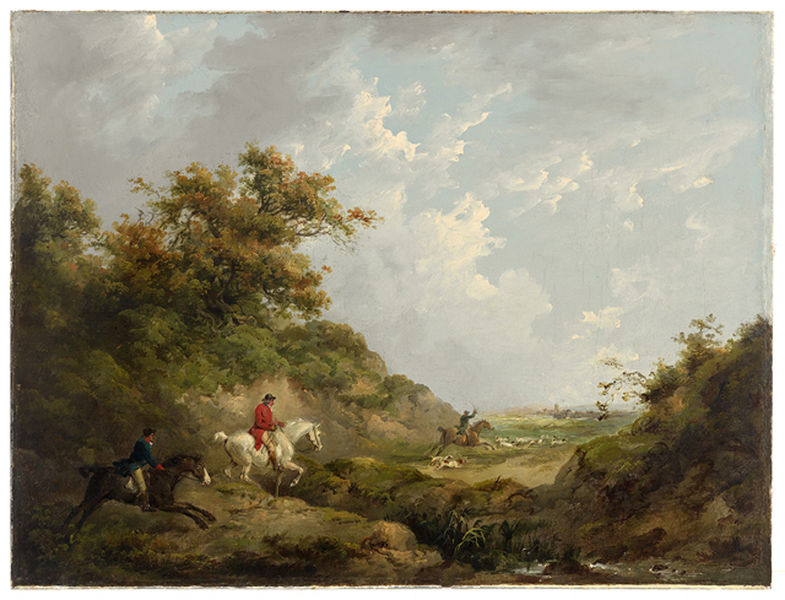
Titel: Landscape
Künstler: George Morland
Standort: Amherst (Massachusetts, USA)
Institution: Mead Art Museum, Amherst College
Schlagwörter: blue, men, oil, red, white, black, gray, green, painting, brown, clouds, horses, rocks, sky, tree, water, trees, grass, stream, dog, dogs, hats, rural, english, war, american, riding, gallop, woods, riders, hunting, hunt, hounds, chase, ditch, red coat